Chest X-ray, PA view. Patient: 58 years old, sex F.
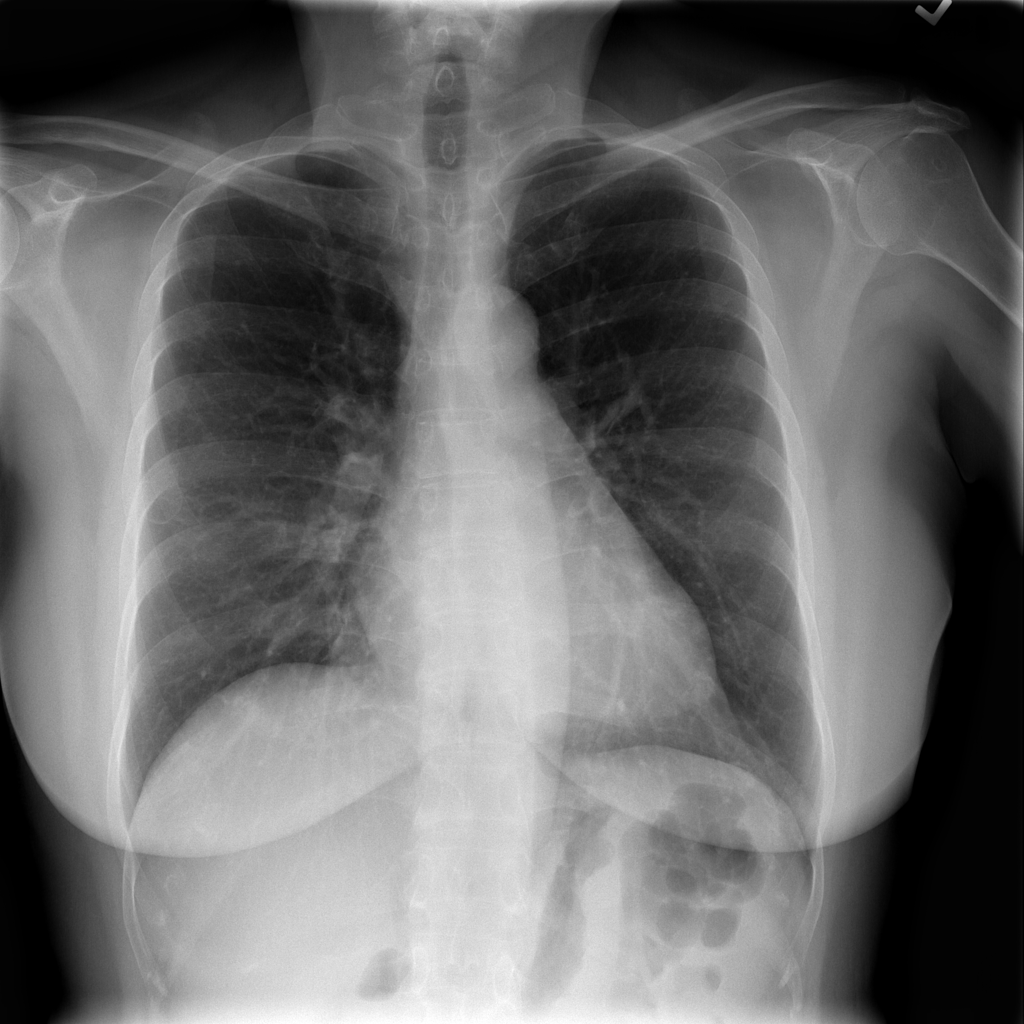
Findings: Cardiomegaly